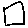
Label: square